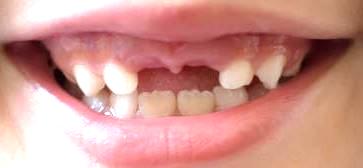
Condition: hypodontia